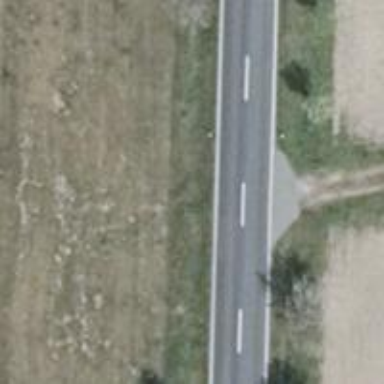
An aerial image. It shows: Secondary road with asphalt surface.